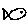
Label: fish